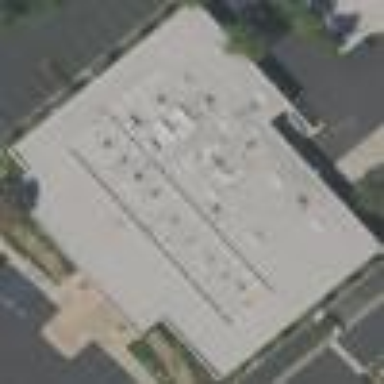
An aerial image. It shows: Commercial building.